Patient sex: F
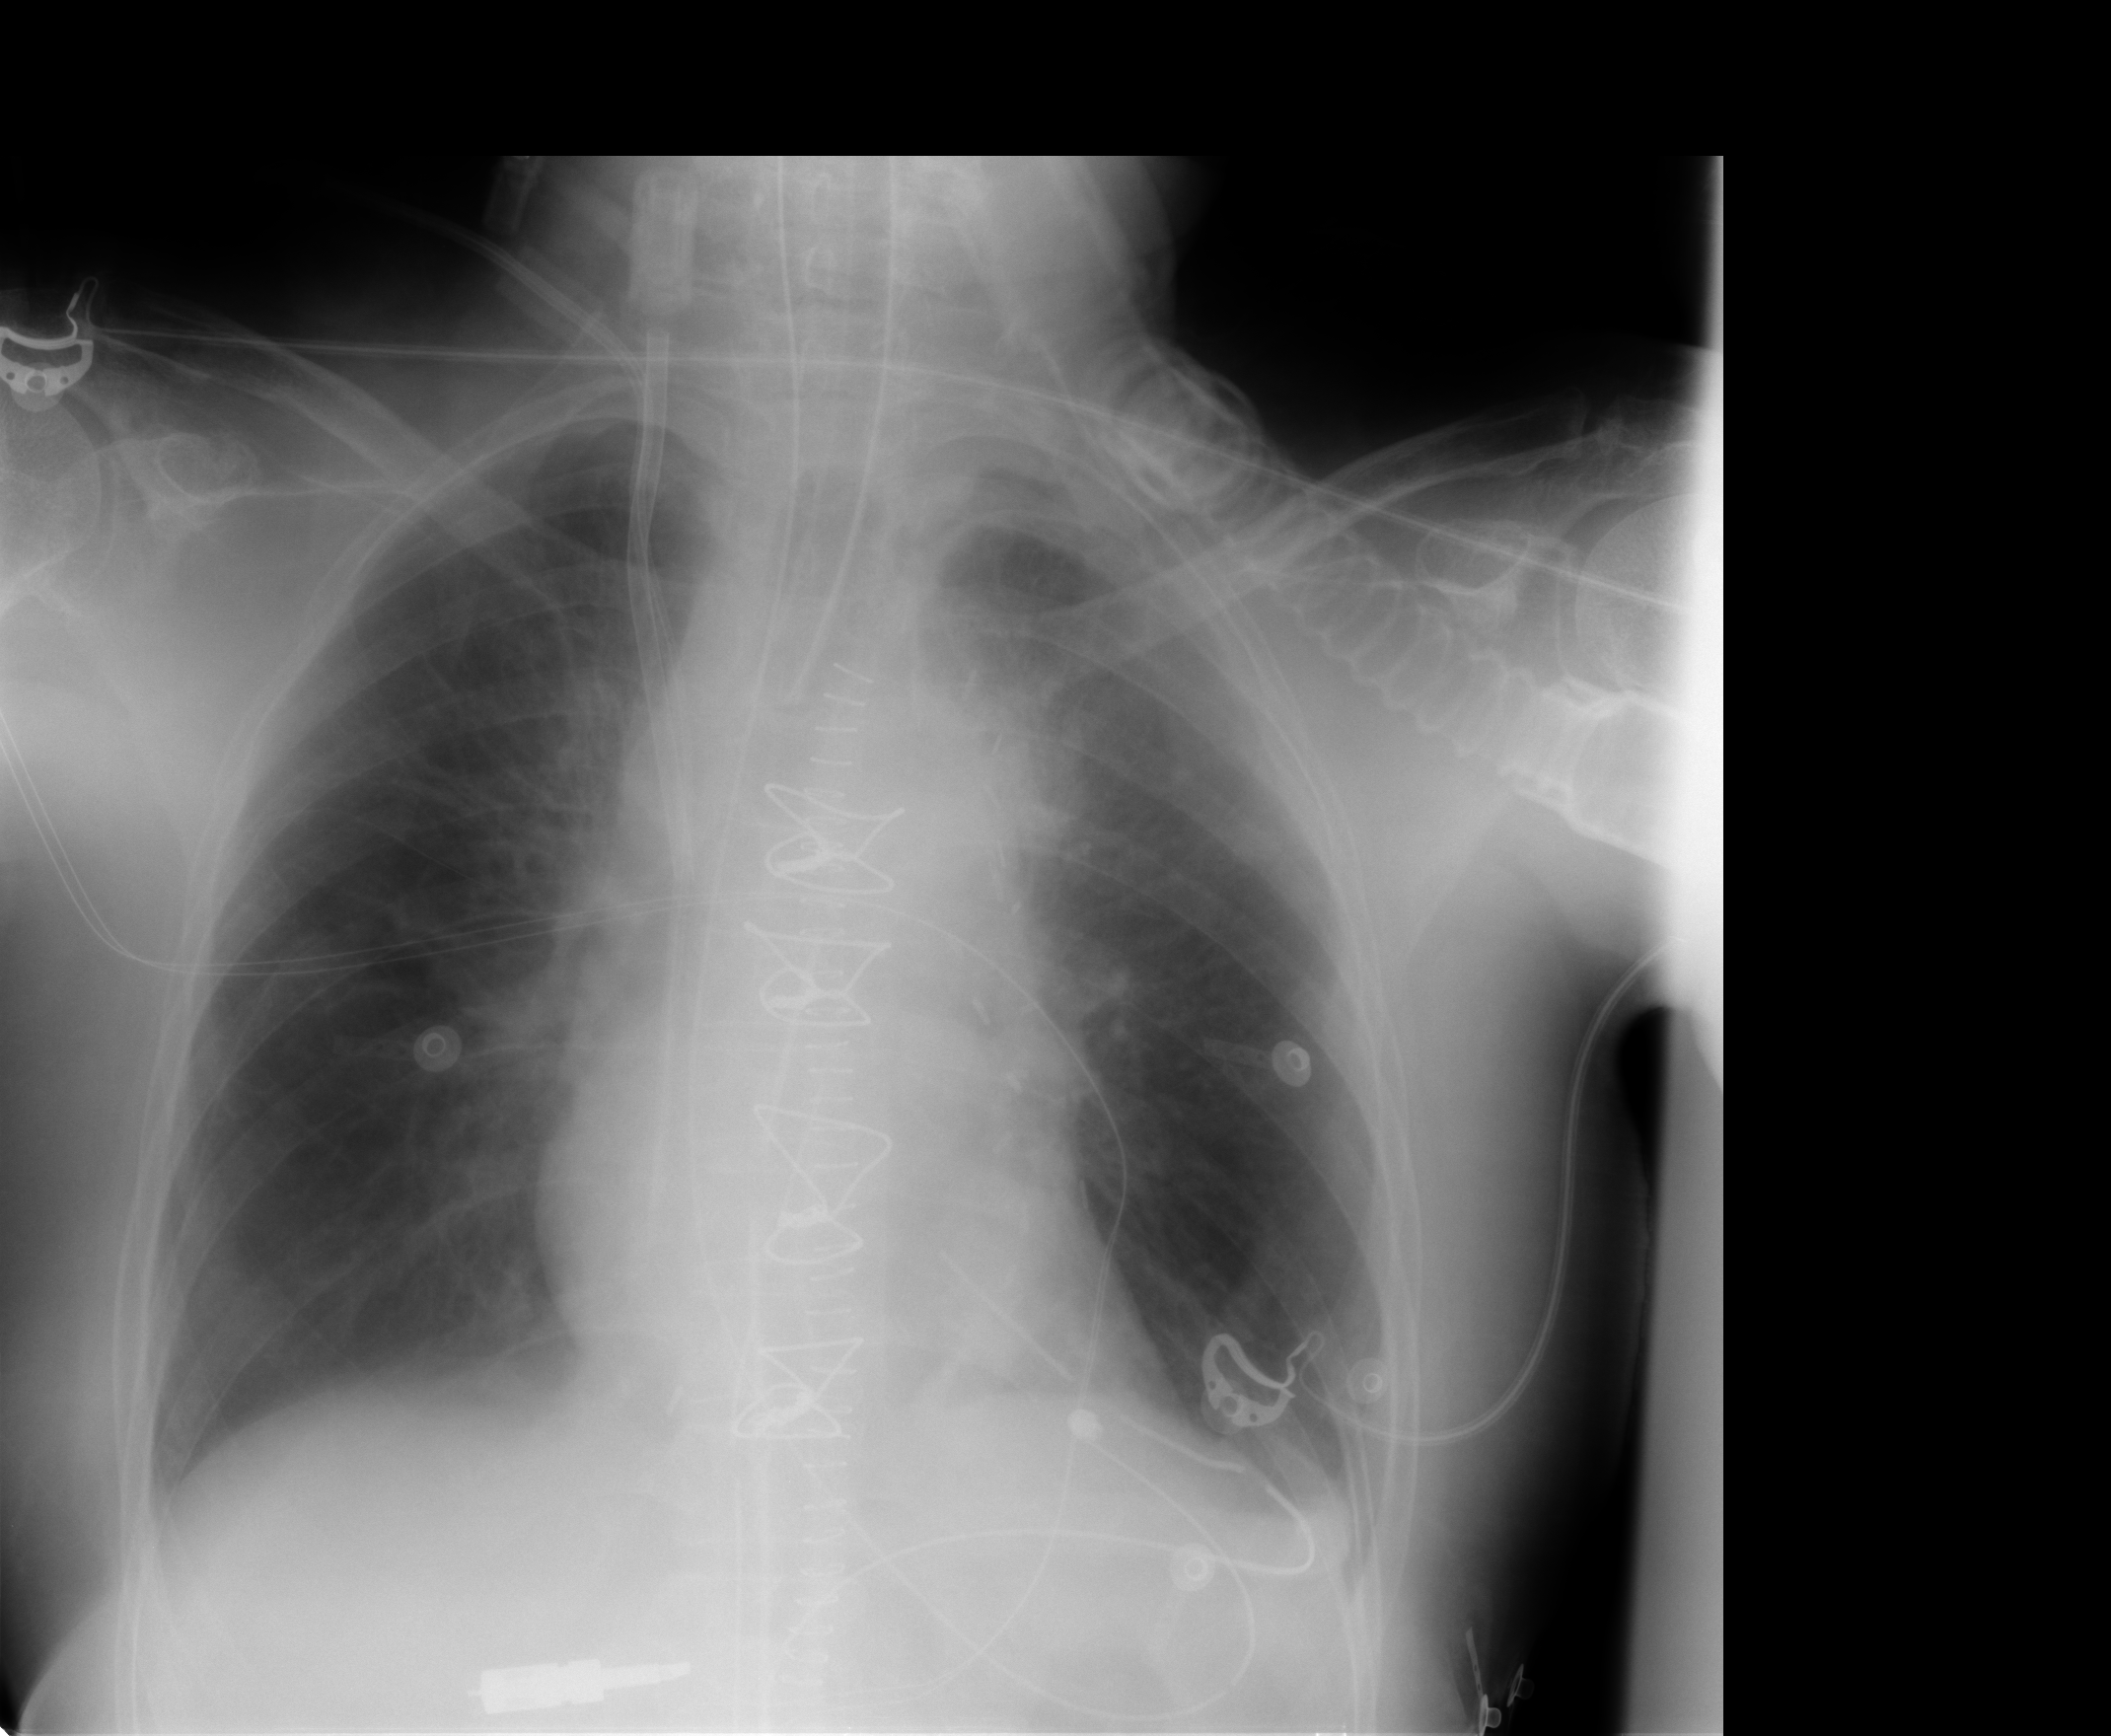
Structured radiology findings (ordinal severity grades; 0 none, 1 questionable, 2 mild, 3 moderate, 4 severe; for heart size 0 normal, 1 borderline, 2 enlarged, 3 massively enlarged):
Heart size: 0
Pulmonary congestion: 2
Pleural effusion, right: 0
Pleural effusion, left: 0
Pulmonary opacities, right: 0
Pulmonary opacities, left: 0
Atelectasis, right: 0
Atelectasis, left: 0